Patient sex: F
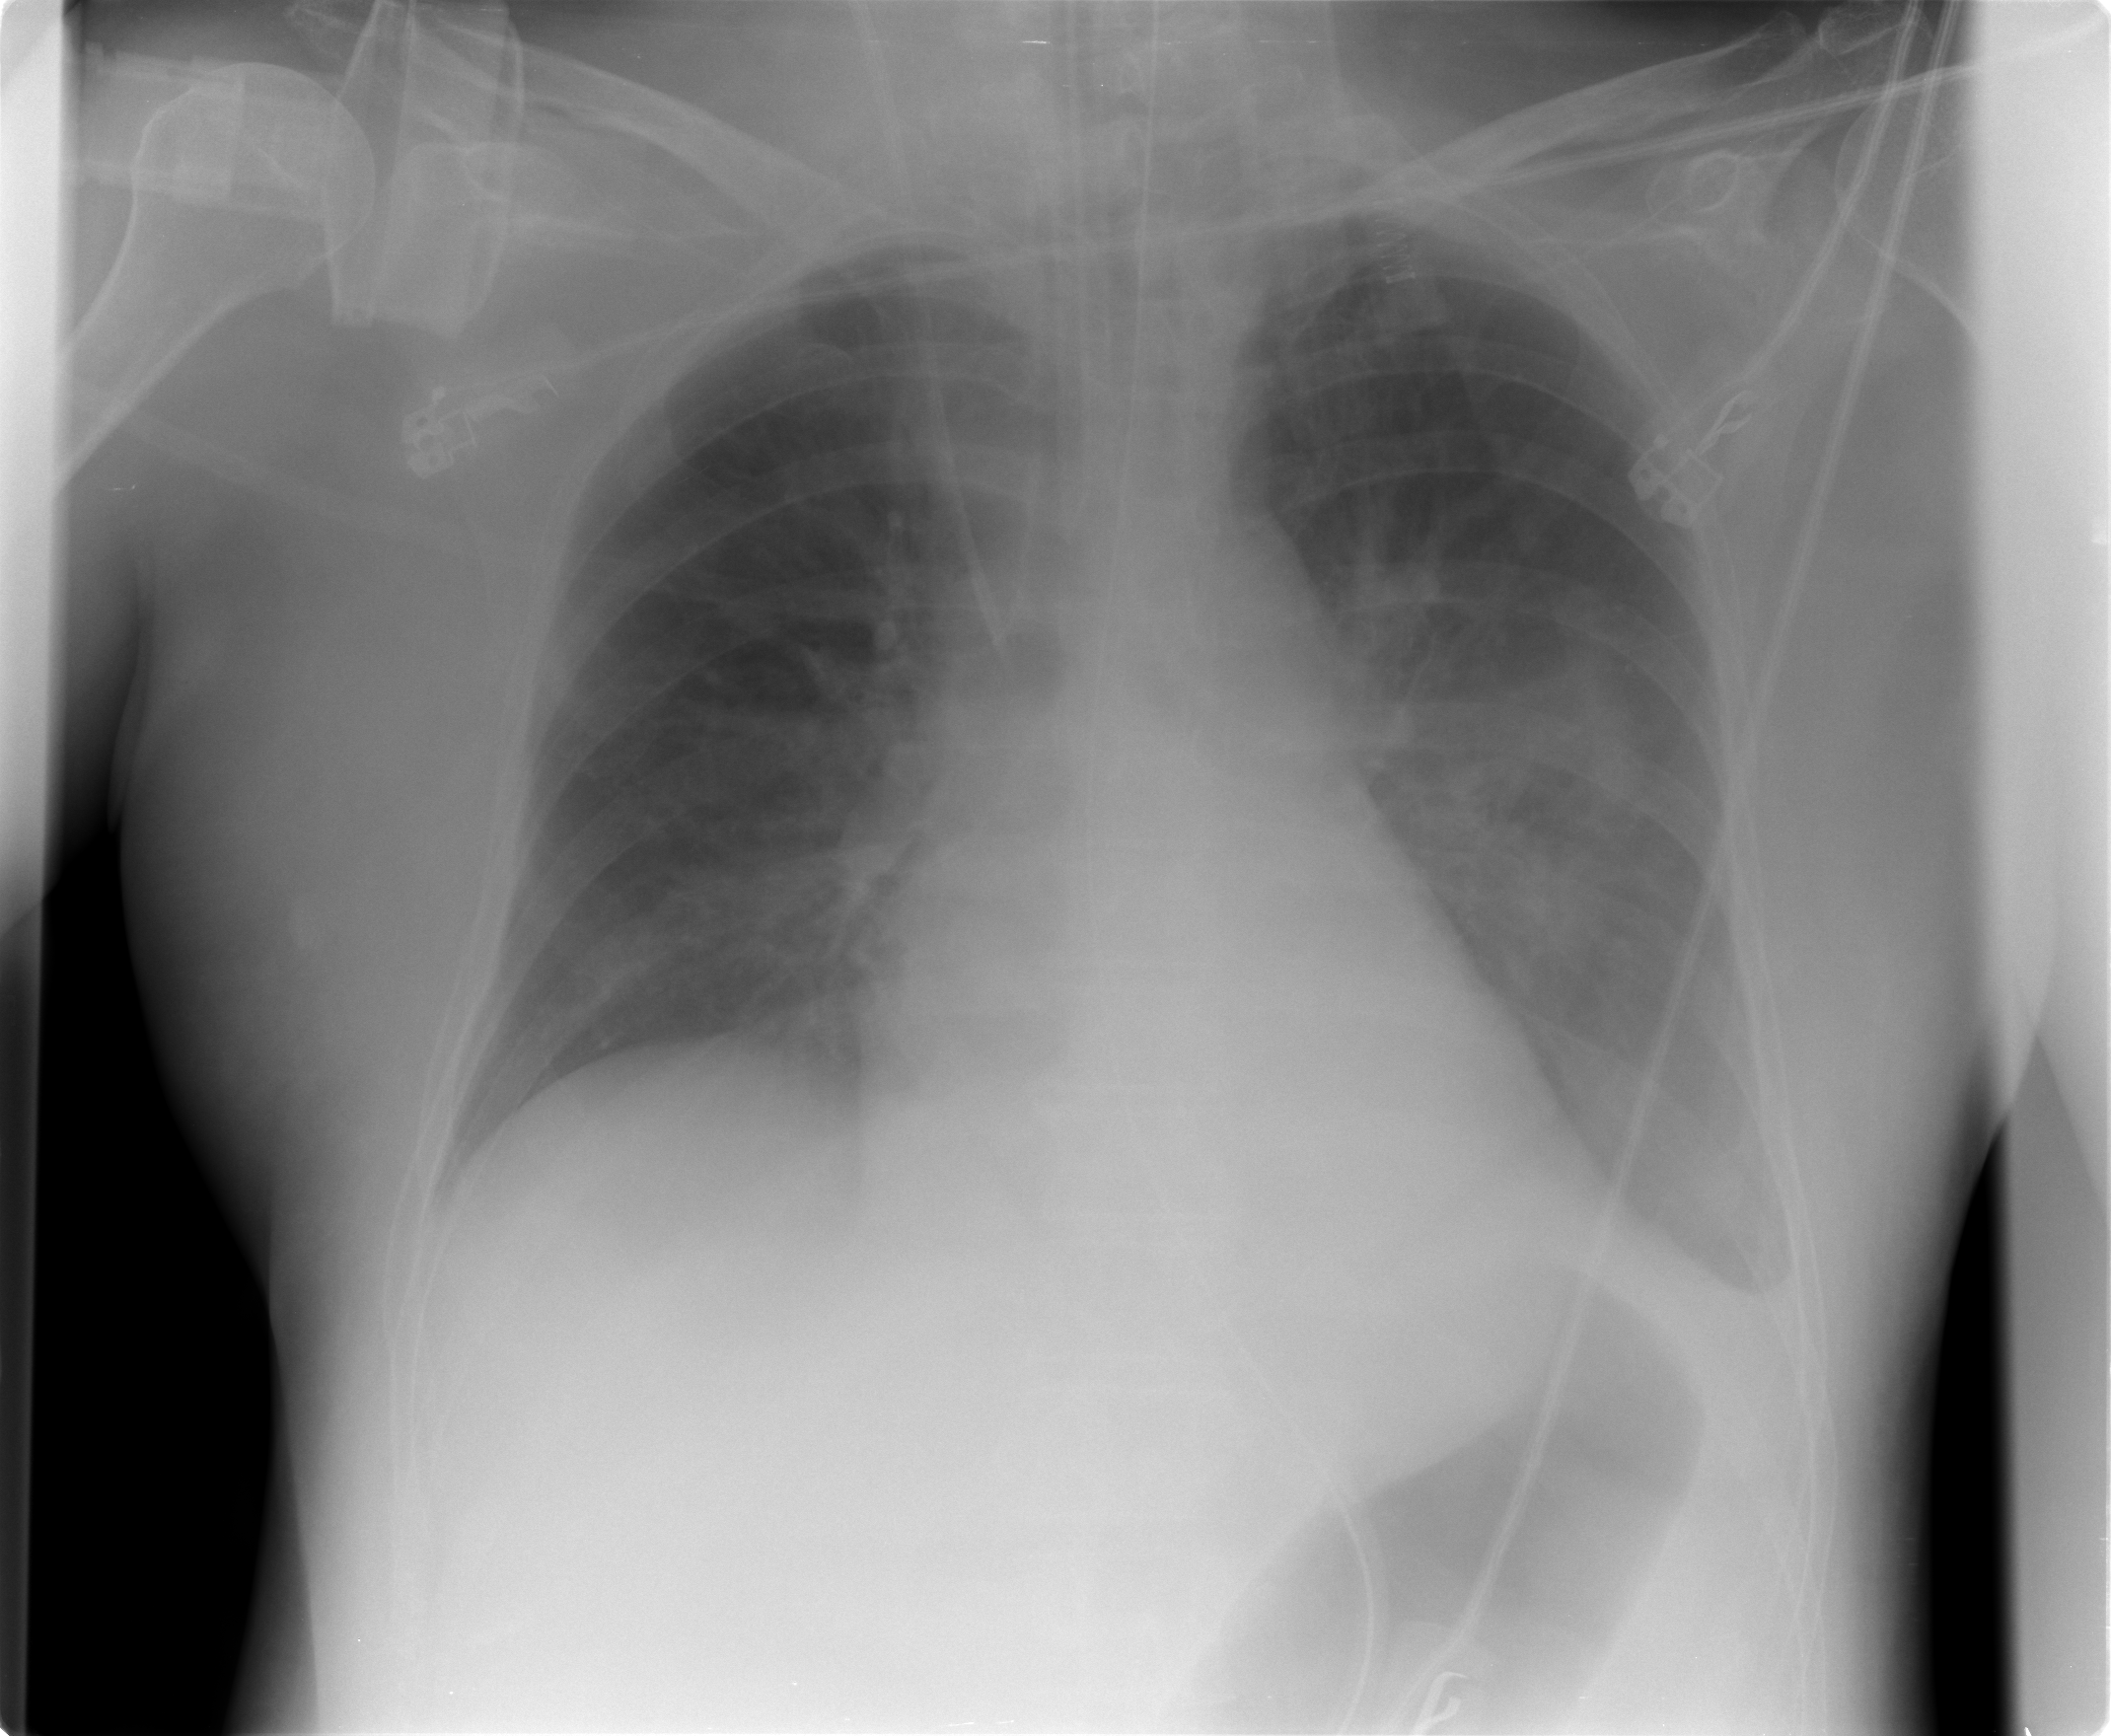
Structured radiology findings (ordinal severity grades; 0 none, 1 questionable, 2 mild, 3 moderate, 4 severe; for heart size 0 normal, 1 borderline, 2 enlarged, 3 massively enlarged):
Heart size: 0
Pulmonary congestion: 1
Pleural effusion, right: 0
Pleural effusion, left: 1
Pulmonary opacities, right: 0
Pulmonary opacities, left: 0
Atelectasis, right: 2
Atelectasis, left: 2